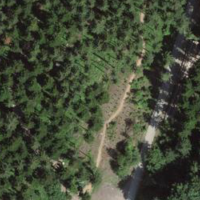
EUNIS habitat code: 43
Species observed at this site:
Artemisia vulgaris
Anthriscus sylvestris